七年级 · 代数
有一个数值转换器. 原理如图.

(1) 当输入的 $x$ 为 16 时. 输出的 $y$ 是多少?

(2) 是否存在输入有效的 $x$ 值后, 始终输不出 $y$ 值? 如果存在. 请写出所有满足要求的 $x$ 的值;如果不存在, 请说明理由;

（3）小明输入数据, 在转换器运行程序时, 屏幕显示“该操作无法运行”, 请你推算输入的数据可能是什么情况?

（4）若输出的 $y$ 是 $\sqrt{3}$, 试判断输入的 $x$ 值是否唯一? 若不唯一, 请写出其中的两个.
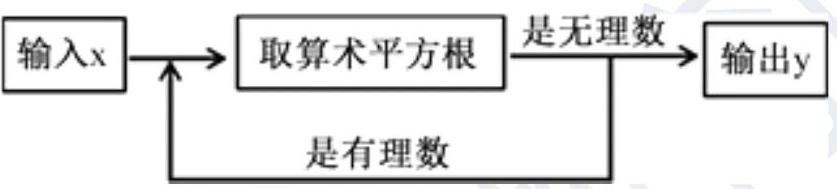
答案: (1) 解：当 $\mathrm{x}=16$ 时, $\sqrt{16}=4, \sqrt{4}=2$, 则 $\mathrm{y}=\sqrt{2}$

（2）解：当 $\mathrm{x}=0,1$ 时, 始终输不出 $\mathrm{y}$ 值. 因为 0,1 的算术平方根是 0,1 , 一定是有理数

(3) 解: $\mathrm{x}<0$

(4) 解: $x$ 的值不唯一. $x=3$ 或 $x=9$